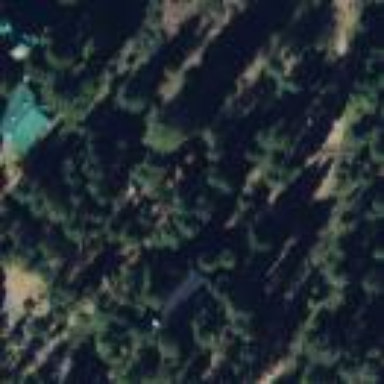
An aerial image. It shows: Forest with evergreen needle-leaved trees.